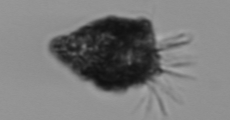
Label: Tintinnopsis